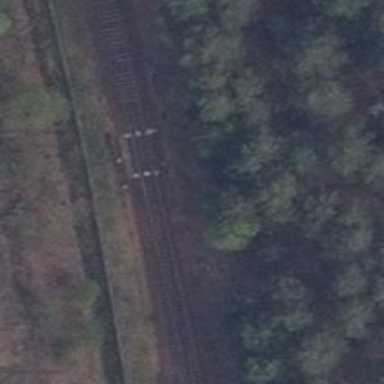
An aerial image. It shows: Railway switch.